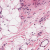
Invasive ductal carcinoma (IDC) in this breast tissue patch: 0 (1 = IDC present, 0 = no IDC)